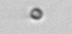
Label: nanoplankton_mix